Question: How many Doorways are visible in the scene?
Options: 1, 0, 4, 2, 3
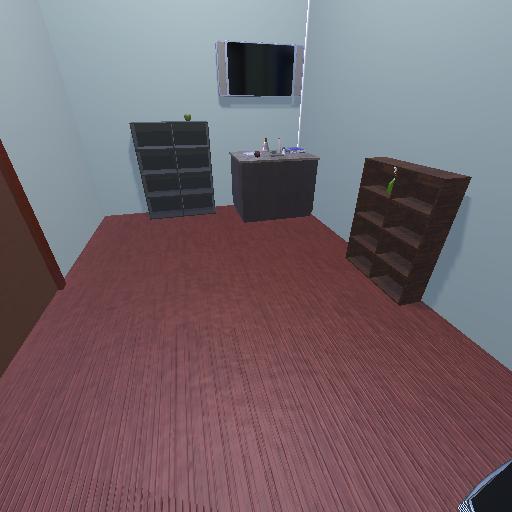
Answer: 1